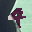
Label: 4